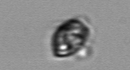
Label: Dinophyceae